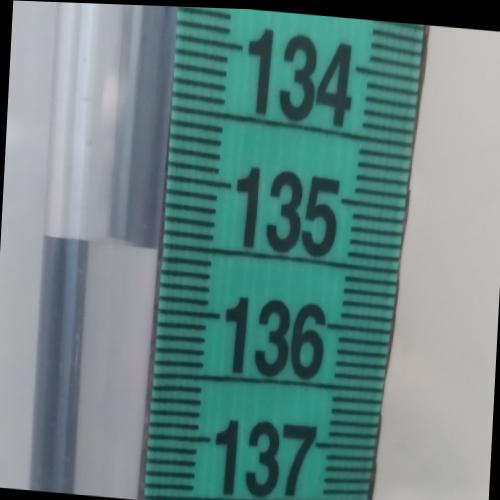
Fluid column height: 135.5 cm